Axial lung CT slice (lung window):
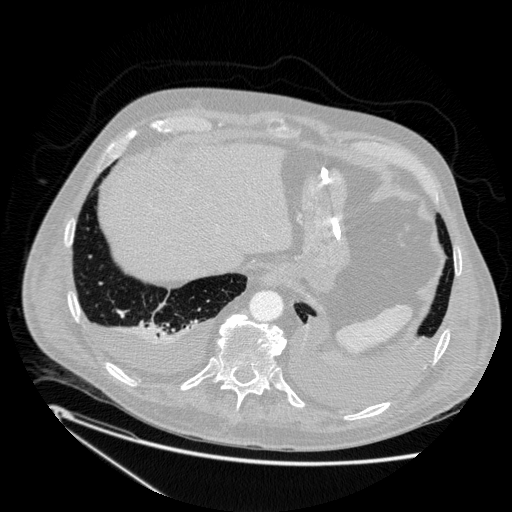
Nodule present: no